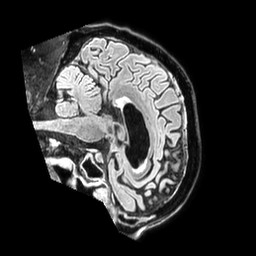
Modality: FLAIR
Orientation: sagittal
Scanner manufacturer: philips
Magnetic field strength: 3 T
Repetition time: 4.8 s
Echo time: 0.34 s